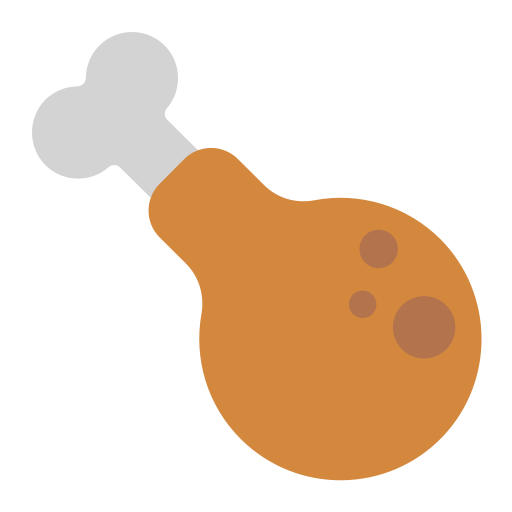
poultry leg flat